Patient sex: F
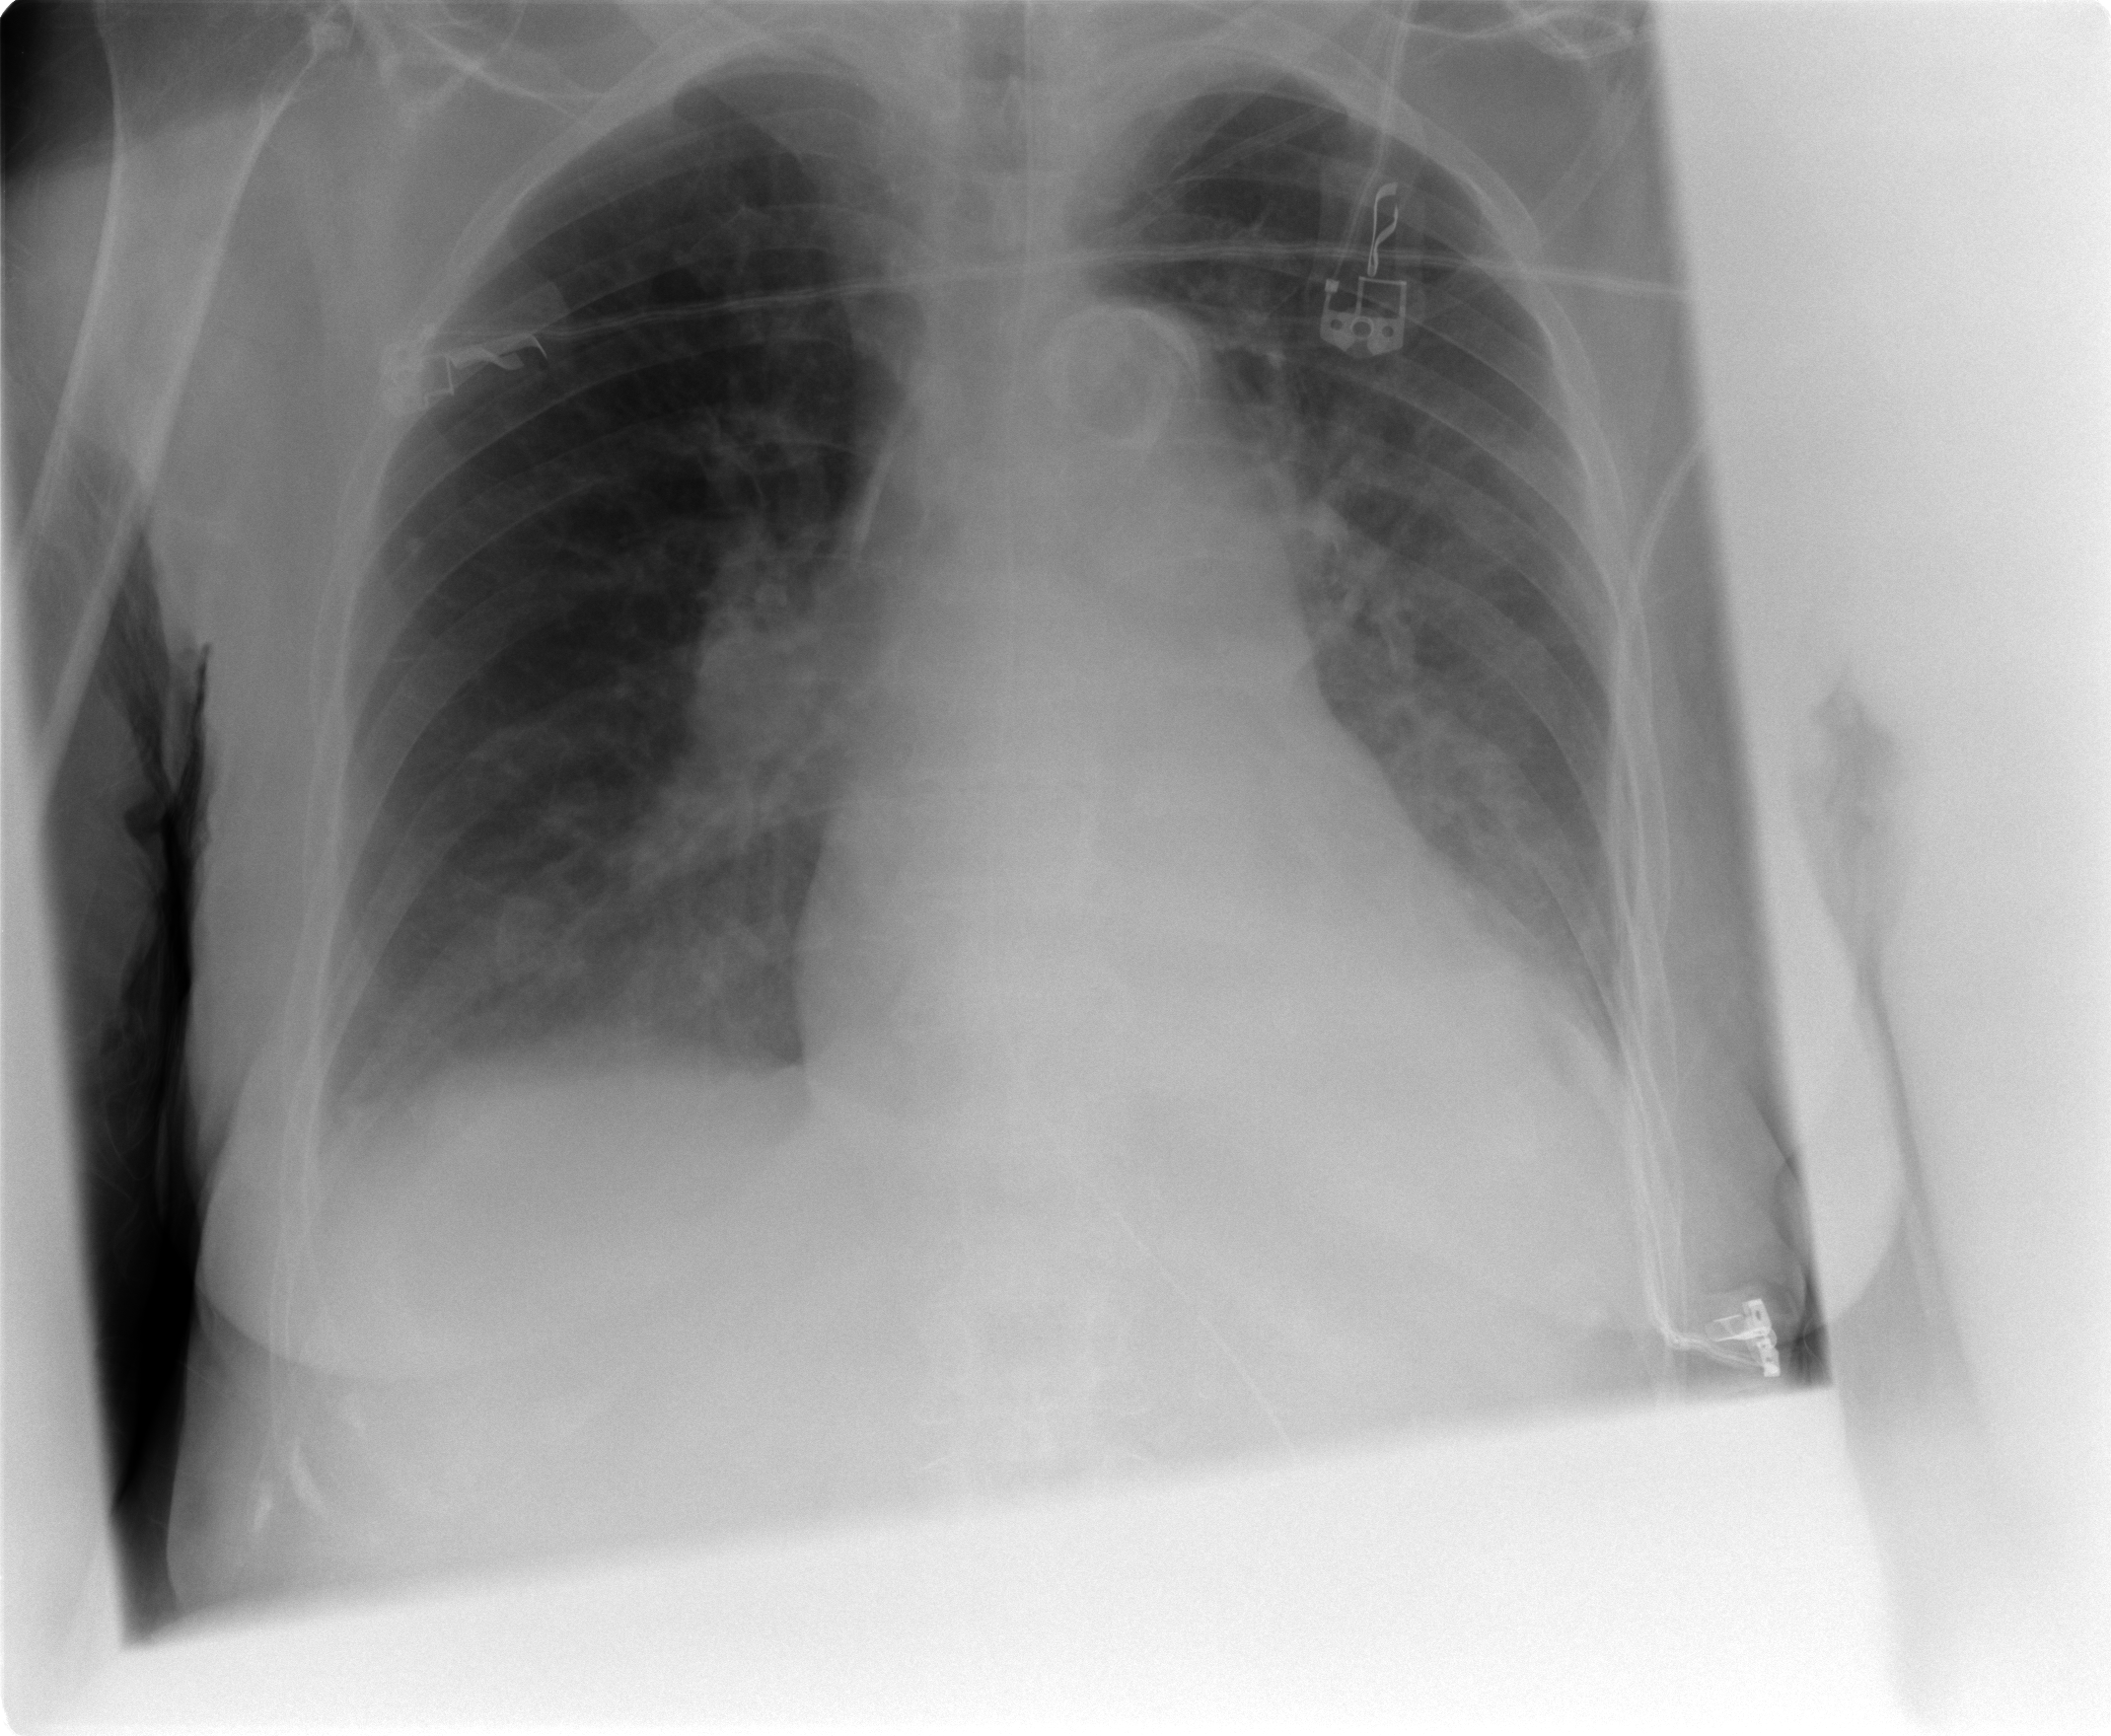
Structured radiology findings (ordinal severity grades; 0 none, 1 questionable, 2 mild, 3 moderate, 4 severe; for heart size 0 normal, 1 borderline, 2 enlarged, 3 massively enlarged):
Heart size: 2
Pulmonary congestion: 1
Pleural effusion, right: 0
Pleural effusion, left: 1
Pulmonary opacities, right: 0
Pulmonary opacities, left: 2
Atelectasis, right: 2
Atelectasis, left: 2